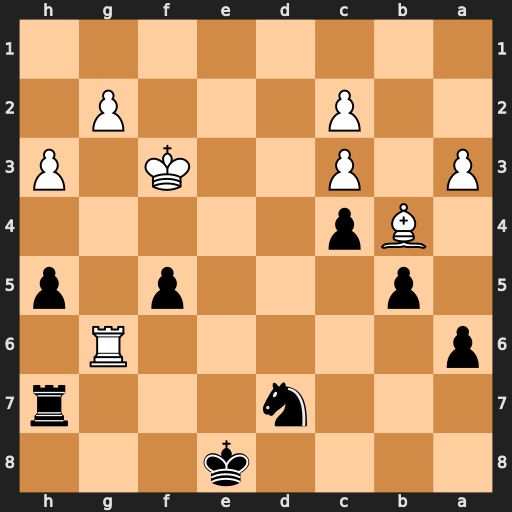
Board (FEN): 4k3/3n3r/p5R1/1p3p1p/1Bp5/P1P2K1P/2P3P1/8
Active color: b
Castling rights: -
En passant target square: -
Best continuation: Ne5+ Kf4 Nxg6+